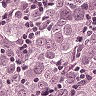
Metastatic tissue present: yes